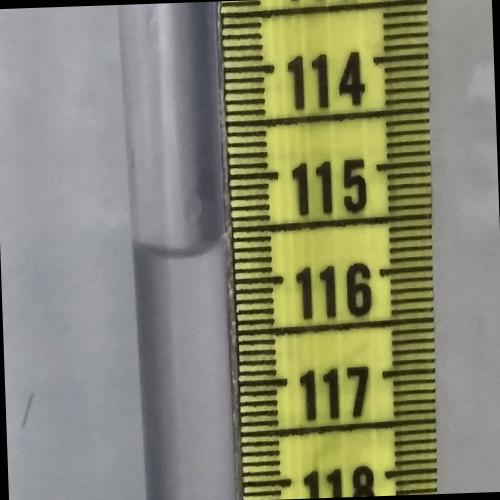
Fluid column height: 115.7 cm